Question: A small annoyance which is hopefully easily solved.
I've got a simple SSRS tablix with interactive sorting on the first column which is also the only group in the report and made up of strings.
I've added interactive sorting to this column like so:

Initially when the report is rendered it is sorted alphabetically; this is done via the sorting property of the Group 'RepOperName'.
Why when I look at report in the web portal when I hit this interactive button the first time nothing happens i.e it is originally sorted A-Z and it stays sorted A-Z; only when I hit it the second time does it become sorted Z-A - how do I get around this so that it goes Z-A the first time I hit the interactive button?
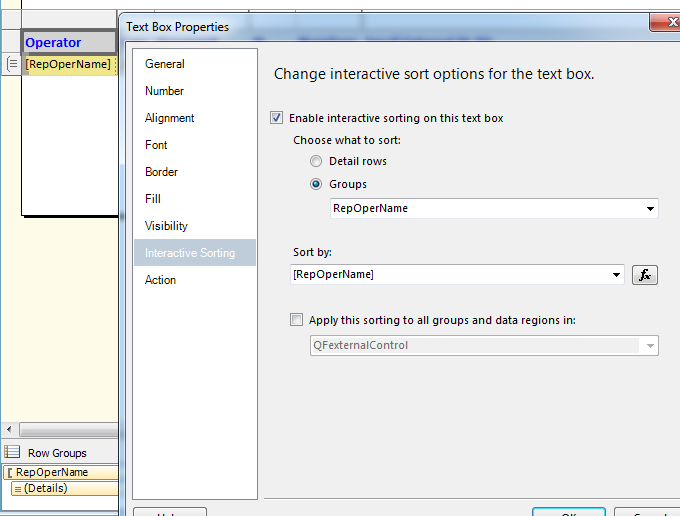
Answer: This one is a bit tricky - sorting works fine, the problem is, that by default, interactive sorting always sorts records in ascending order first. After second 'hit', it sorts descending. Bad news is, that this behavior cannot be changed. Partially good news is, that you can change the source field for sorting to have different order, but for text column, it may hit performance. Here's the link that shows possible workarounds.
<URL>
Second solution, but not so elegant, would be applying descending order by default in your table.